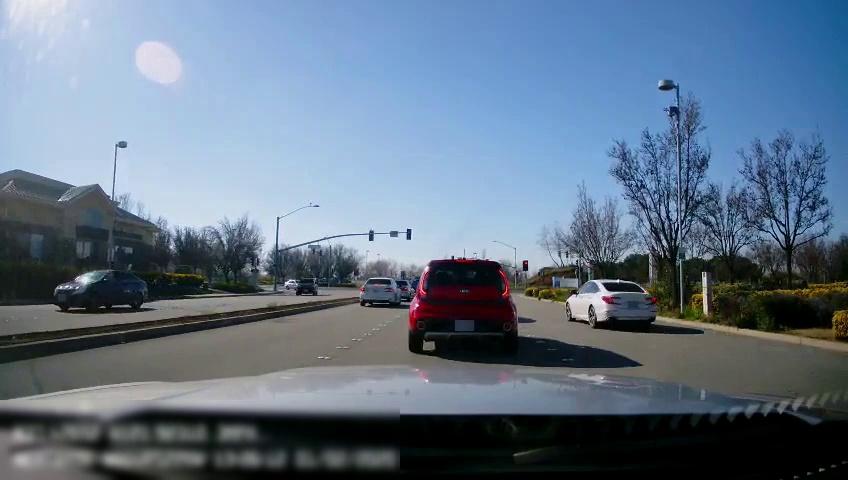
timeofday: Day
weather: Sunny
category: Drivable Space
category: Drivable Space
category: Vehicles | Car
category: Vehicles | Car
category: Vehicles | Car
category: Vehicles | Car
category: Vehicles | SUV
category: Vehicles | Car
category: Vehicles | Car
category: Lanes | Current Lane
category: Lanes | Current Lane
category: Traffic | Lights
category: Traffic | Lights
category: Traffic | Lights